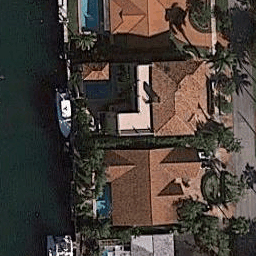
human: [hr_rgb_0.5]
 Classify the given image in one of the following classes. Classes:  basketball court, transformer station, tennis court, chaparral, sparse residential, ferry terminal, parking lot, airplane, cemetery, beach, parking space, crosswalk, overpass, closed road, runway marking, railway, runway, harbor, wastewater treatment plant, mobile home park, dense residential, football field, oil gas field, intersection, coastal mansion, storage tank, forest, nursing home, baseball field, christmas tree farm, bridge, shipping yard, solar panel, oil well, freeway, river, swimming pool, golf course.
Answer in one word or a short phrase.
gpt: coastal mansion